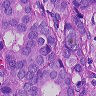
Metastatic tissue present: yes